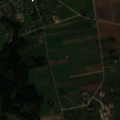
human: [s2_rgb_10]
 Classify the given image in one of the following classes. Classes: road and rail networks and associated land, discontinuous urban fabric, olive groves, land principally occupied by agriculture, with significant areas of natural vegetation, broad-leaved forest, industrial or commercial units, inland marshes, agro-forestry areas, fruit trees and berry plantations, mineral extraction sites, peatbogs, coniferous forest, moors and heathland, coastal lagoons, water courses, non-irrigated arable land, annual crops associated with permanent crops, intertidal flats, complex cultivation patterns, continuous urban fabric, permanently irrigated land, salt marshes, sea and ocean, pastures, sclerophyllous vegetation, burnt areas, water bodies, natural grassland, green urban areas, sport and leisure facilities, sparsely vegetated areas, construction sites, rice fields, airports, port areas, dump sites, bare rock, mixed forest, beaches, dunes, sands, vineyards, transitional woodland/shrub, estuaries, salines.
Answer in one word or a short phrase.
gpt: discontinuous urban fabric, industrial or commercial units, fruit trees and berry plantations, complex cultivation patterns, land principally occupied by agriculture, with significant areas of natural vegetation, broad-leaved forest, mixed forest